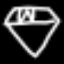
Label: diamond